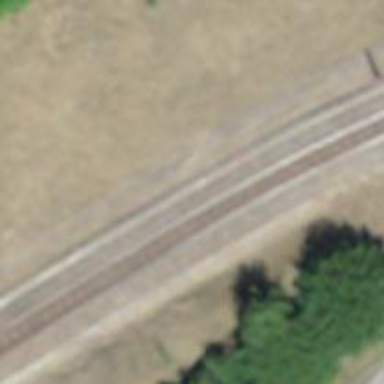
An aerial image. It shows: Narrow-gauge railway track electrified by contact line.